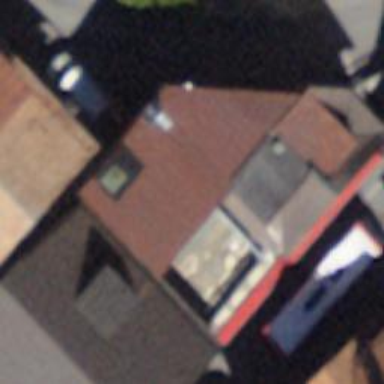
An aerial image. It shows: Fast food establishment.